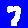
Digit: 7